【题型】填空题　【知识点】函数　【难度】easy
已知函数$f(x)=|\lg x|$，若$0<a<b$，且$f(a)=f(b)$，则$a+4b$的取值范围是\underline{\quad\quad}.
【解答】

\noindent \textbf{【答案】} $\boldsymbol{(5,+\infty)}$

\vspace{0.3cm}
\noindent \textbf{【解析】} 函数$f(x)=|\lg x|$定义域为$(0,+\infty)$，图象如下：

\vspace{0.1cm}
\noindent 因为$f(a)=f(b)$，且$0<a<b$，所以$0<a<1<b$，且$-\lg a=\lg b$，
\vspace{0.1cm}
\noindent 即$b=\dfrac{1}{a}$，所以$a+4b=a+\dfrac{4}{a}$，
\vspace{0.1cm}
\noindent 令$g(a)=a+\dfrac{4}{a}$，易知对勾函数$g(a)$在$(0,1)$上为减函数，所以$g(a)>g(1)=1+\dfrac{4}{1}=5$，
\vspace{0.1cm}
\noindent 即$a+4b$的取值范围是$(5,+\infty)$.
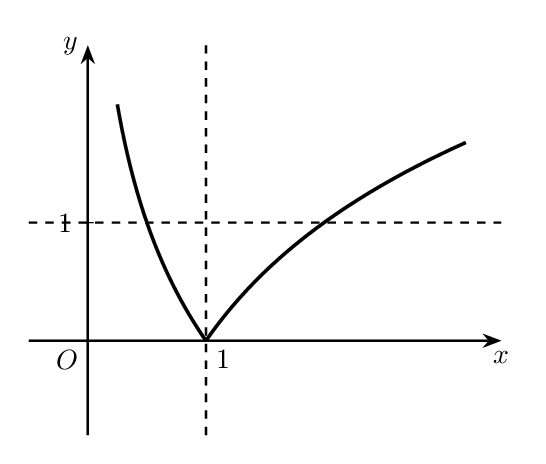